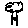
Label: tree